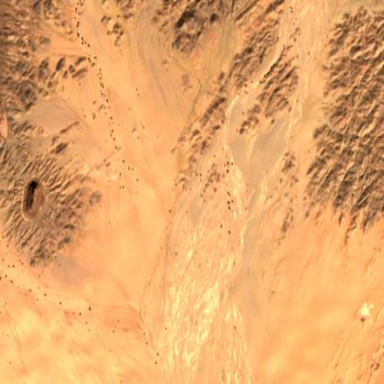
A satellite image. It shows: Erg desert with natural sand.